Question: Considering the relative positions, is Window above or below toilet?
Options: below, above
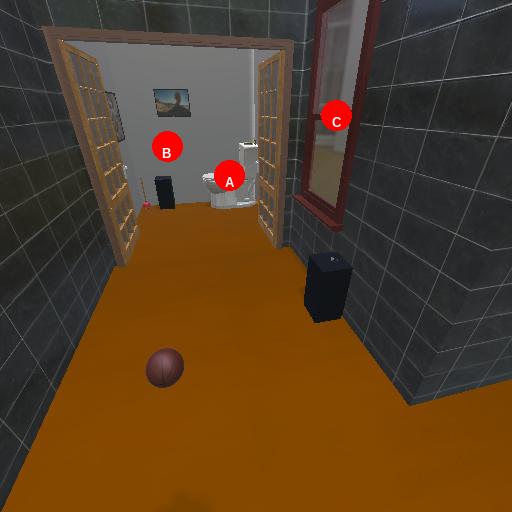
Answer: below